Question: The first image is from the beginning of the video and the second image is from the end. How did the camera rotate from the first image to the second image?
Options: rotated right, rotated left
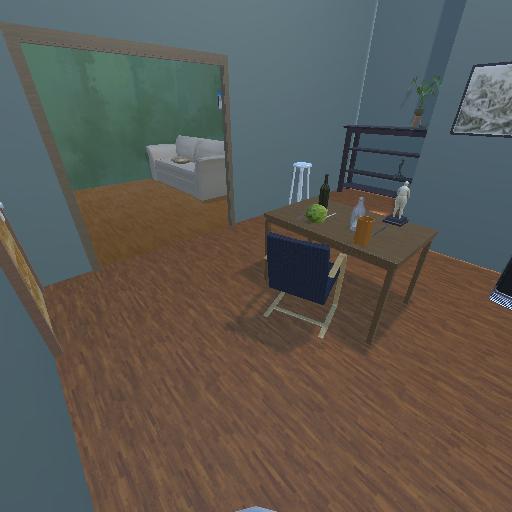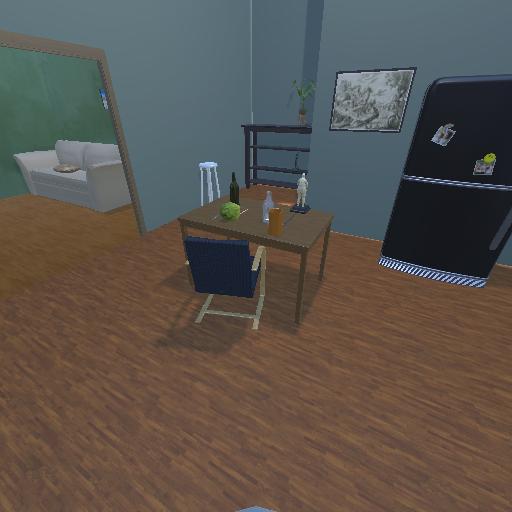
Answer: rotated right